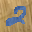
Label: 2